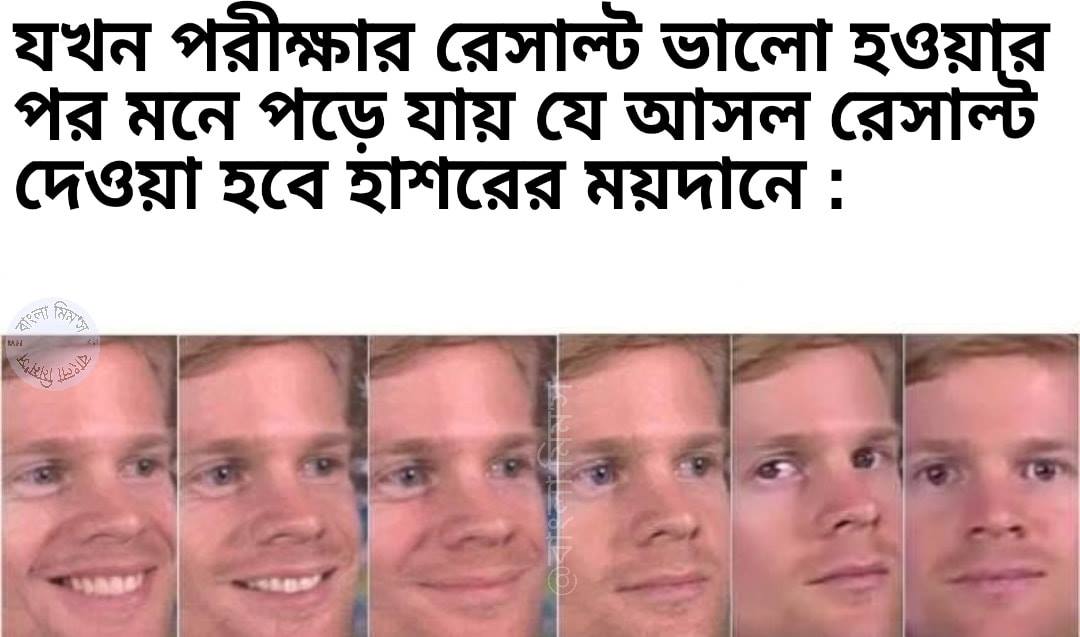
Caption: যখন পরীক্ষার রেসাল্ট ভালো হওয়ার পর মনে পড়ে যায় যে আসল রেসাল্ট দেওয়া হবে হাশরের ময়দানেঃ
Label: non-hate